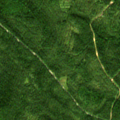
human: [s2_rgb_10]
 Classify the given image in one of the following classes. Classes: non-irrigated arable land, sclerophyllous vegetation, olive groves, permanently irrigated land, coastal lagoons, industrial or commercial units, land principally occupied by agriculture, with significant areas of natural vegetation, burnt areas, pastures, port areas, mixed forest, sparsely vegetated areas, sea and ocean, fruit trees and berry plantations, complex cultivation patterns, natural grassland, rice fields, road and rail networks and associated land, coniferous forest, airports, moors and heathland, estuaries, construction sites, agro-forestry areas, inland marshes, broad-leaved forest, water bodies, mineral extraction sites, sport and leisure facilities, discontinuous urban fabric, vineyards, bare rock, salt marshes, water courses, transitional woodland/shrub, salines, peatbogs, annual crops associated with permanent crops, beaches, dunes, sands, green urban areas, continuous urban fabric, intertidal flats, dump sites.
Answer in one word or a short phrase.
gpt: coniferous forest